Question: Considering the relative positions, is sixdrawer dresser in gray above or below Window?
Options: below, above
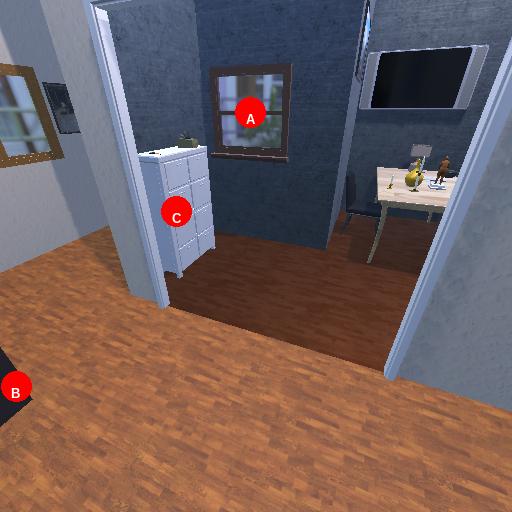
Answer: below